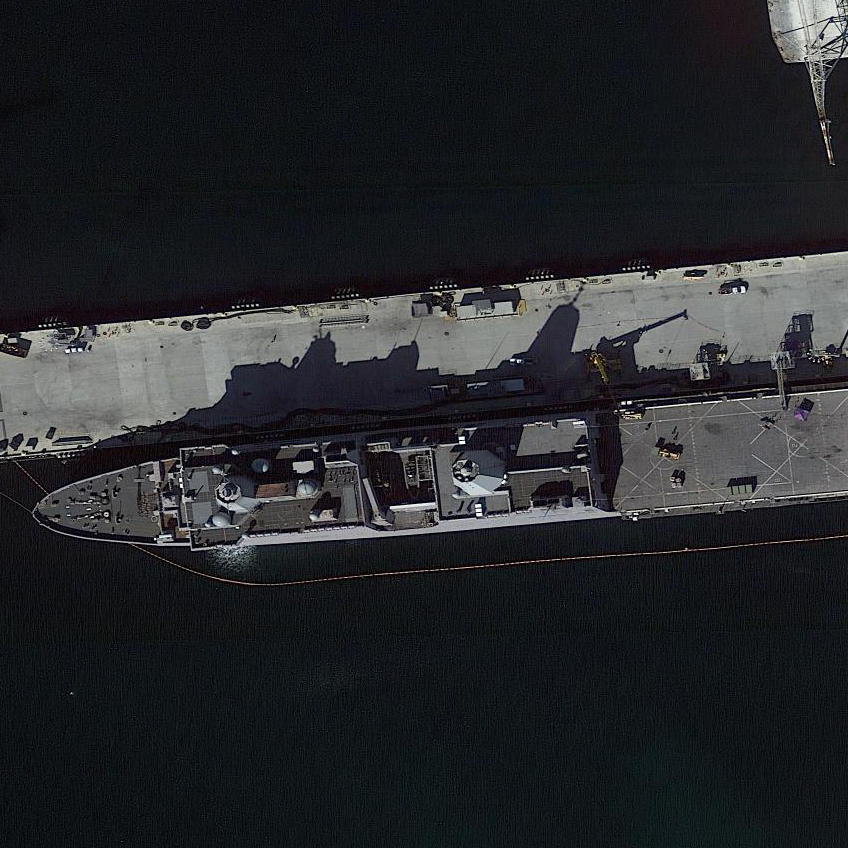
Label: San_Antonio-class_transport_dock